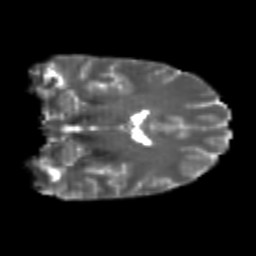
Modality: T2w
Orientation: coronal
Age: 25
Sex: female
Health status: healthy
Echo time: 0.074 s